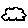
Label: cloud